Question: I have imported one shapefile named using qgis, and the following is my python script typed in pyscripter,
'''
import sys
import psycopg2
conn = psycopg2.connect("dbname = 'routing_template' user = 'postgres' host = 'localhost' password = '****'")
cur = conn.cursor()
query = """
ALTER TABLE tc_bf25 ADD COLUMN source integer;
ALTER TABLE tc_bf25 ADD COLUMN target integer;
SELECT assign_vertex_id('tc_bf25', 0.0001, 'the_geom', 'gid')
;"""
cur.execute(query)
query = """
CREATE OR REPLACE VIEW tc_bf25_ext AS
SELECT *, startpoint(the_geom), endpoint(the_geom)
FROM tc_bf25
;"""
cur.execute(query)
query = """
CREATE TABLE node1 AS
SELECT row_number() OVER (ORDER BY foo.p)::integer AS id,
foo.p AS the_geom
FROM (
SELECT DISTINCT tc_bf25_ext.startpoint AS p FROM tc_bf25_ext
UNION
SELECT DISTINCT tc_bf25_ext.endpoint AS p FROM tc_bf25_ext
) foo
GROUP BY foo.p
;"""
cur.execute(query)
query = """
CREATE TABLE network1 AS
SELECT a.*, b.id as start_id, c.id as end_id
FROM tc_bf25_ext AS a
JOIN node AS b ON a.startpoint = b.the_geom
JOIN node AS c ON a.endpoint = c.the_geom
;"""
cur.execute(query)
query = """
ALTER TABLE network1 ADD COLUMN shape_leng double precision;
UPDATE network1 SET shape_leng = length(the_geom)
;"""
cur.execute(query)
'''
I got the error at the second ,

But I go to pgAdmin to check result, even though no error occurs, the first didn't add new columns in my table.
What mistake did I make? And how to fix it?
I am working with postgresql 8.4, python 2.7.6 under Windows 8.1 x64.
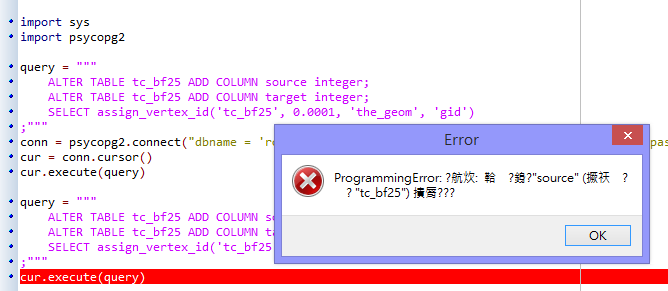
Answer: When using psycopg2, autocommit is set to False by default. The first two statements both refer to table tc_bf25, but the first statement makes an uncommitted change to the table. So try running conn.commit() between statements to see if this resolves the issue